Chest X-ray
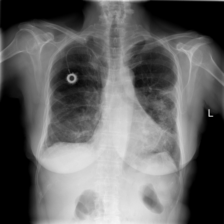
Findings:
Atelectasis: negative
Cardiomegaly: negative
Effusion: negative
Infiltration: positive
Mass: negative
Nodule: positive
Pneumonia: negative
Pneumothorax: negative
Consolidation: negative
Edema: negative
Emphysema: negative
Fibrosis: negative
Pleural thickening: negative
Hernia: negative